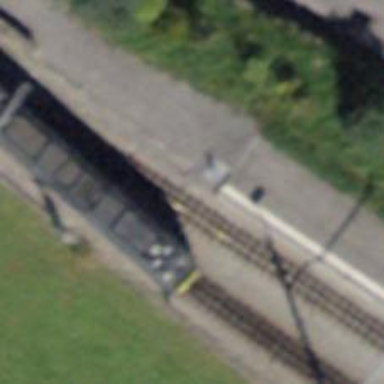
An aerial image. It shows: Narrow-gauge railway track with electrified contact line. The railway has one track.